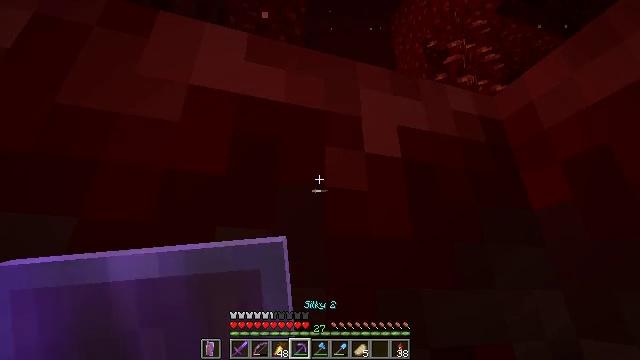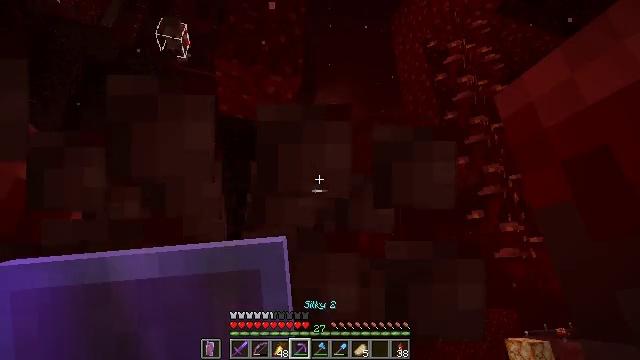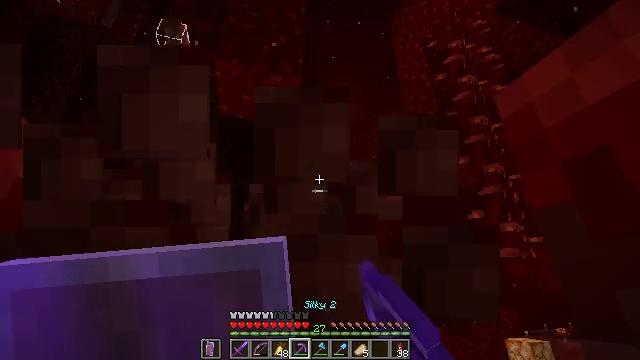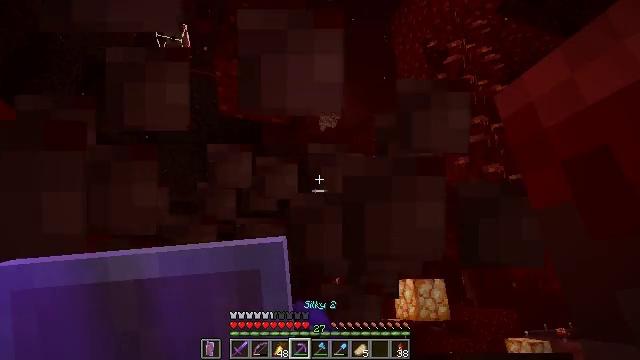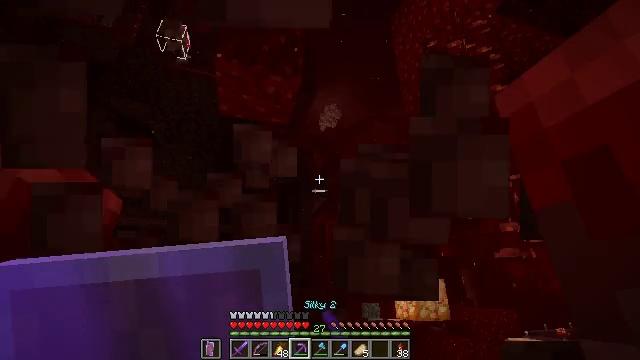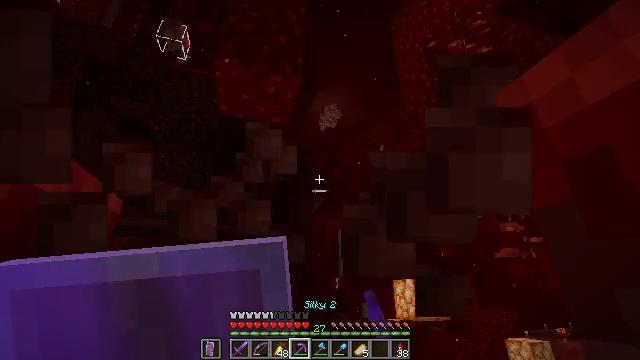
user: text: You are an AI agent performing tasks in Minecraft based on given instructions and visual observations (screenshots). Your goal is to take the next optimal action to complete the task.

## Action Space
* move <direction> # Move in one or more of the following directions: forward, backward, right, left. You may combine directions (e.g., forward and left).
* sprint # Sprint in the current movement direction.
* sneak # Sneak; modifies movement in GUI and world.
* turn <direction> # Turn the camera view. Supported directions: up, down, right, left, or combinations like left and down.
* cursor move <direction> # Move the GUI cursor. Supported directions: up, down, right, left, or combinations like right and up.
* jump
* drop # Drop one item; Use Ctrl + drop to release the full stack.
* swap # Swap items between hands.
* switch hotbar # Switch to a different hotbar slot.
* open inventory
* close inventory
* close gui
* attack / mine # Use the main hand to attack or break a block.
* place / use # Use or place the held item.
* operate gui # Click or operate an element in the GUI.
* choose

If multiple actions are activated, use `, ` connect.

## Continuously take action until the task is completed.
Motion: motion action
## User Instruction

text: Collect crimson nylium to use for building.
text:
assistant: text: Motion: attack / mine
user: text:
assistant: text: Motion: attack / mine
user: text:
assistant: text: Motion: no_op
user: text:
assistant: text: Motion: no_op
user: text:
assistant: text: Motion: no_op
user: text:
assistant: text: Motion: no_op